Interaction volume radius: 10 \u00c5
Interaction volume height: 15 \u00c5
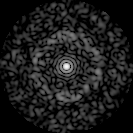
Disorder parameter: 0.835